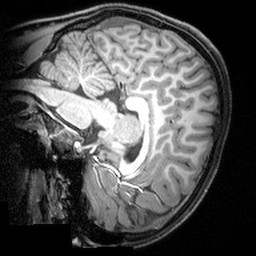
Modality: T1w
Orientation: sagittal
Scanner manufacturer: siemens
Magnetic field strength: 3 T
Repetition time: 1.9 s
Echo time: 0.00397 s